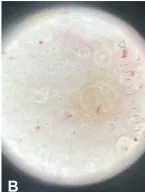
B, Dermoscopy demonstrating yellow lacunae surrounded by pale septae and vascular structures.
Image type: medical_photograph (skin_photograph)